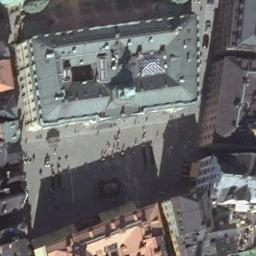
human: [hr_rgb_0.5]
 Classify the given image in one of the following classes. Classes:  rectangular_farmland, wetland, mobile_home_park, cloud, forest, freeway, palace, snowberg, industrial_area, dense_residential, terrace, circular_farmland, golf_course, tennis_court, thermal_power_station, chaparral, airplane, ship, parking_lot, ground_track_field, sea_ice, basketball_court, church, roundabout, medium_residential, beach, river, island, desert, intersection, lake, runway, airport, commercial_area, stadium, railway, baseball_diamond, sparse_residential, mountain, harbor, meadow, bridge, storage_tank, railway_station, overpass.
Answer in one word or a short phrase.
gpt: church